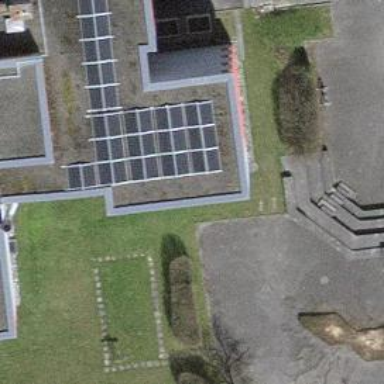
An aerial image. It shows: Solar power generator using photovoltaic method with solar photovoltaic panel types.